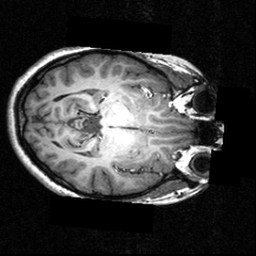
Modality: T1w
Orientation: axial
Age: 16
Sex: female
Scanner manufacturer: siemens
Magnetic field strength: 3.951 T
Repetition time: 1.5 s
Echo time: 0.00335 s